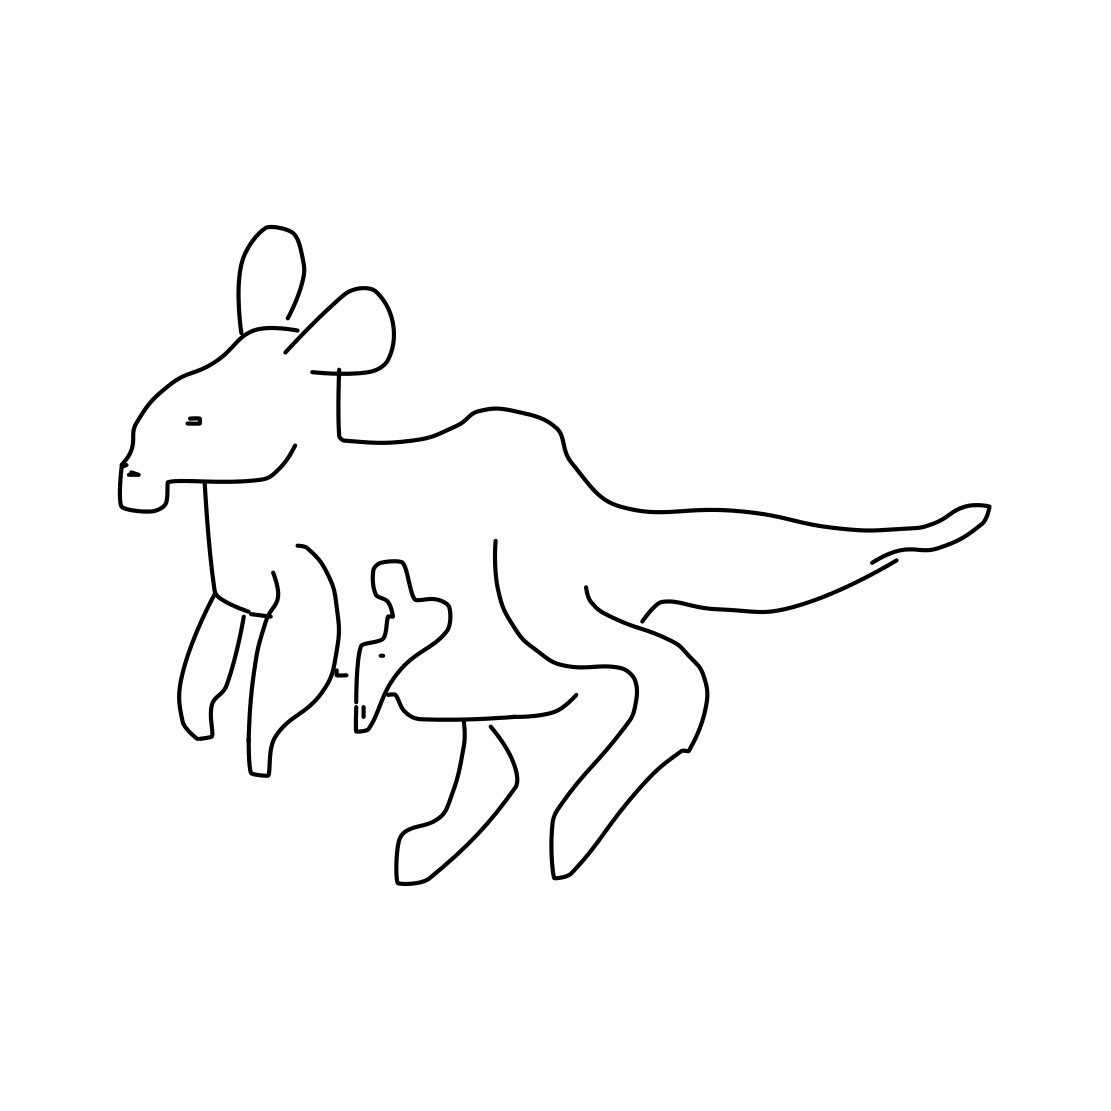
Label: kangaroo